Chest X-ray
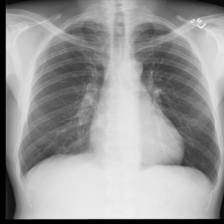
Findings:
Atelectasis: negative
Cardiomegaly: negative
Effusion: negative
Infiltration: negative
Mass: negative
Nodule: negative
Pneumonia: negative
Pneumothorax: negative
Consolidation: negative
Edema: negative
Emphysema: negative
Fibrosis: negative
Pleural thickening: negative
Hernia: negative